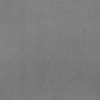
Label: dusty